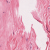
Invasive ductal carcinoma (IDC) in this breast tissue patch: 0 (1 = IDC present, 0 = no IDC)